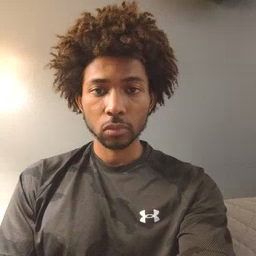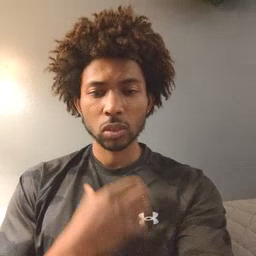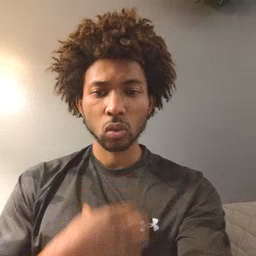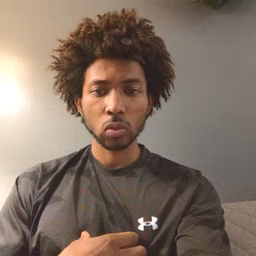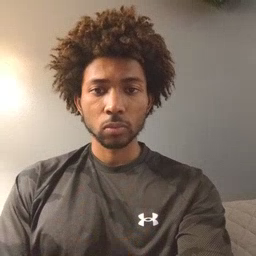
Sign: hungry